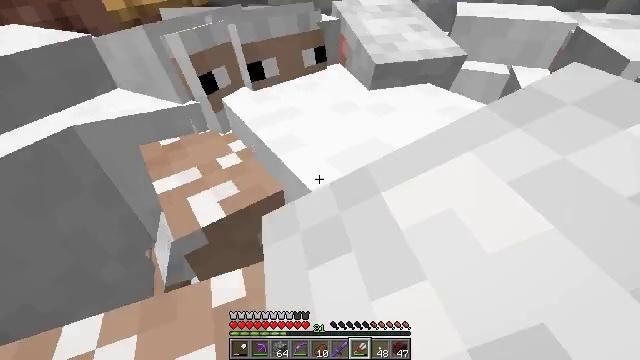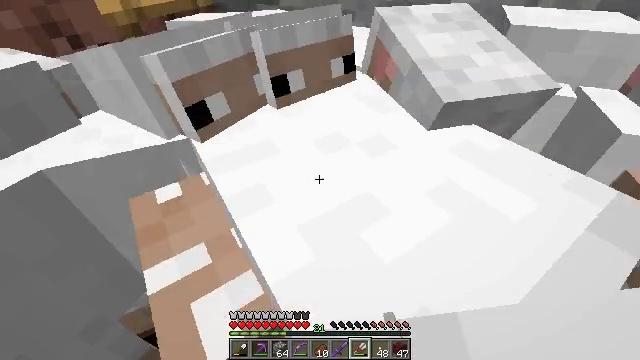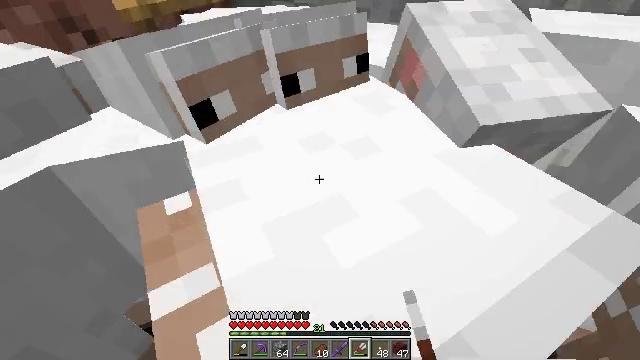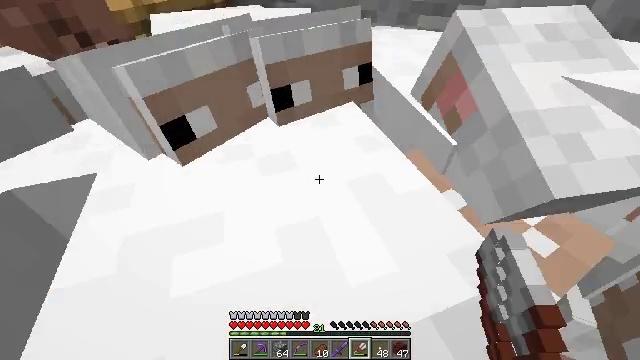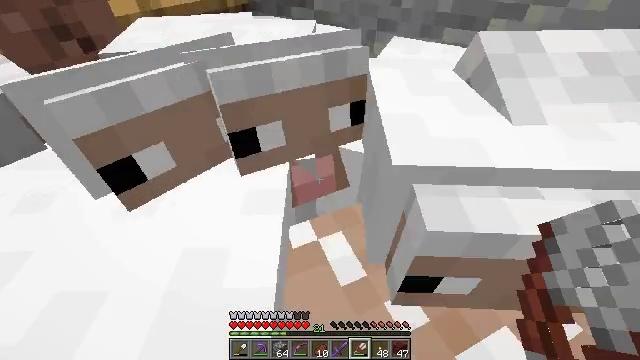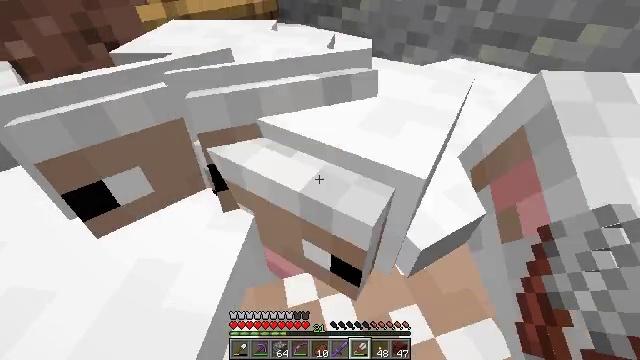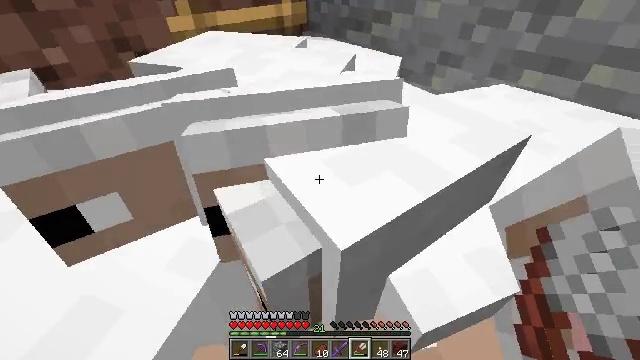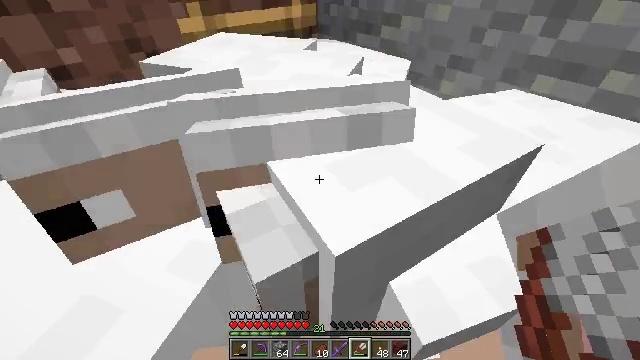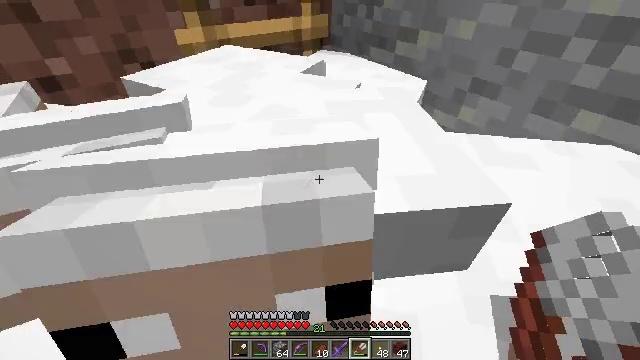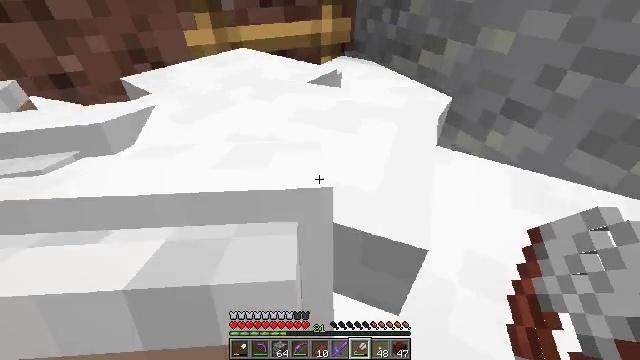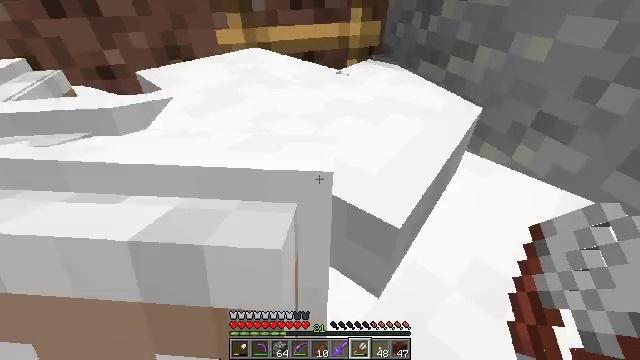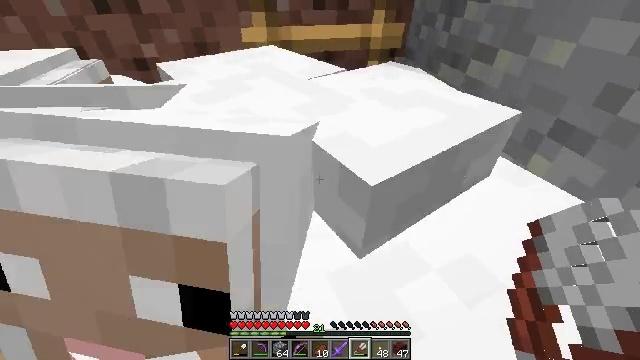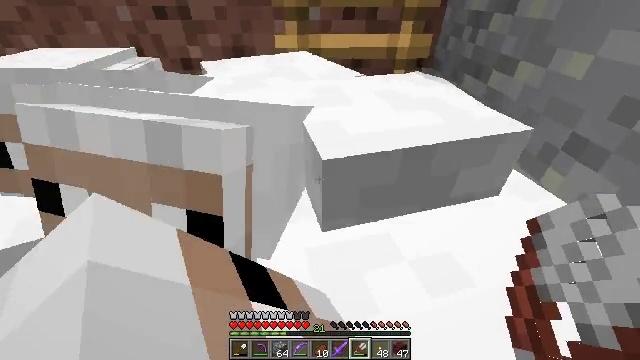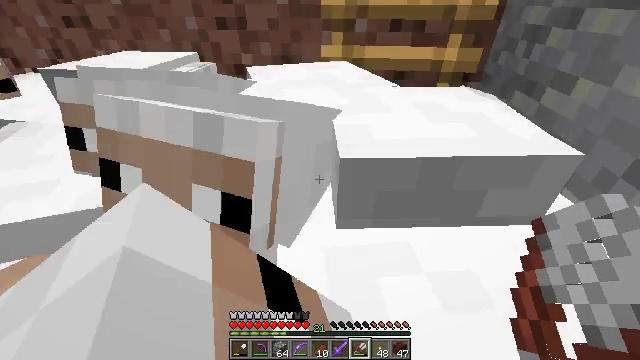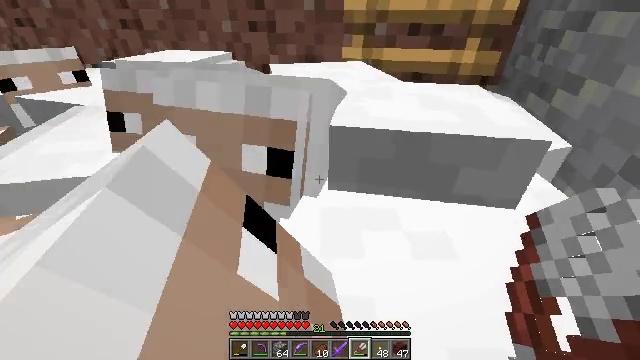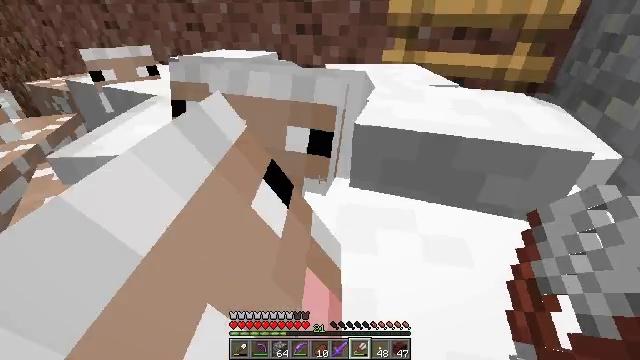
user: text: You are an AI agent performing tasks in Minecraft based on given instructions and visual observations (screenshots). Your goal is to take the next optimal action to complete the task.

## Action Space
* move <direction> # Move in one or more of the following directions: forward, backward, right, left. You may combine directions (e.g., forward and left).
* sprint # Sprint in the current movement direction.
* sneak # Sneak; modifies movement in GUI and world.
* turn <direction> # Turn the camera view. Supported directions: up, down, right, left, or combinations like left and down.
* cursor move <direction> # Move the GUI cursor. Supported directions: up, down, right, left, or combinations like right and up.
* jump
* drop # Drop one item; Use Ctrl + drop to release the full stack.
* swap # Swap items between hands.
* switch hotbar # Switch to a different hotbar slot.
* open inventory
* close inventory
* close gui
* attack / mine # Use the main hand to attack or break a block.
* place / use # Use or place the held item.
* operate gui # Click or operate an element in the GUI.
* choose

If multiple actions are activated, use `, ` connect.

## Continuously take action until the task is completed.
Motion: motion action
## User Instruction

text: Hunt a cow.
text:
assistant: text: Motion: move forward, turn left, use / place
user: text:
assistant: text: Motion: move forward, turn left, use / place
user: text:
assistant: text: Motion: move forward, turn left, use / place
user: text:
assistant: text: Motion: move forward, turn left, use / place
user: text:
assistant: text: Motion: move forward, turn left, use / place
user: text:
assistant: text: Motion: move forward, turn left and up, use / place
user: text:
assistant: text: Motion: move forward, turn left, use / place
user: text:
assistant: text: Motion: move forward, turn left, use / place
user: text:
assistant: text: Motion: turn left, use / place
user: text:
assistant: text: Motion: turn left, use / place
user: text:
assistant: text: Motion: turn left, use / place
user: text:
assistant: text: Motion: turn left and up, use / place
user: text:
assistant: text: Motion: turn left and up, use / place
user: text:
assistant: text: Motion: turn left and up, use / place
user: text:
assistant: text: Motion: turn left, use / place
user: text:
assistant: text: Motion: turn left and up, use / place
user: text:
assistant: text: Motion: move forward, turn left and up, use / place
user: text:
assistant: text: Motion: move forward, turn left, use / place
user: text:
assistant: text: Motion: move forward, turn left, use / place
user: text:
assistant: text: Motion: move forward, turn left, use / place
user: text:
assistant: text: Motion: move forward, turn left, use / place
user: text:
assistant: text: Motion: move forward, turn left, use / place
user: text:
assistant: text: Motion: move forward, turn left, use / place
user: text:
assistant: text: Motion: move forward, turn left, use / place
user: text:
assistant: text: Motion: turn down, use / place
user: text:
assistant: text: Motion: turn down, use / place
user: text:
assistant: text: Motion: turn right and down, use / place
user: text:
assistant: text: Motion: turn right and down, use / place
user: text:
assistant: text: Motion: turn right and down, use / place
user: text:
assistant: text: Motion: turn right and down, use / place